Question: For a 'label' marked with 'help' class I would like to add an image and a tooltip from the 'data-info' attribute, like in the sample:
'''
/*Image after label*/
.help:after {
content: url('http://goo.gl/vTV35T');
}
/*'data-help' after label*/
.help1:after {
content: attr(data-help);
}
:after {
margin-left: 5px;
font-style: italic;
}
'''
'''
<h5>Label with image after: </h5>
<label class="help" data-help="some info">some label</label>
<h5>Label with text after: </h5>
<label class="help1" data-help="some info">some label</label>
<h5>What I need is a label, after it an image,
having a tooltip from "data-help" attribute: </h5>
"some label
<img src='http://goo.gl/vTV35T' title='some info' />"
'''

This all using a additional 'img' tag, but just the "label".
Please run the snippet to better understand the question.
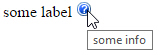
Answer: having
'''
<div class="field" data-help="this is a help tooltip text">
<label for="myField">Description</label>
<input id="myField" type="text"/>
</div>
'''
Finally resolved with jQuery:
'''
$('.field[data-help]')
.each(function () {
var help = ($(this).attr('data-help'));
$(this).children('input')
.after("<img class='help' src='/img/help.gif' title='" + help + "' />");
});
'''